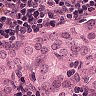
Metastatic tissue present: yes